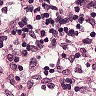
Metastatic tissue present: no